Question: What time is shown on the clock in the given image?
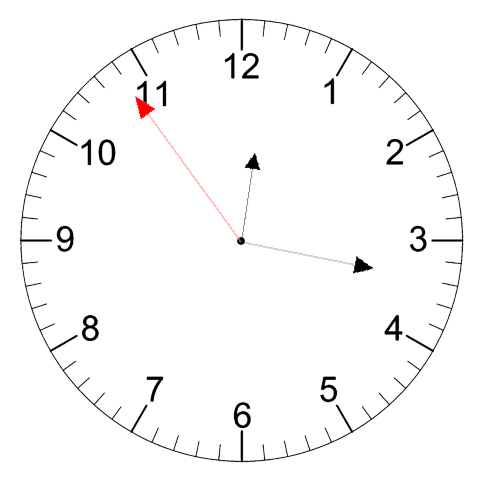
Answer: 12:16:54